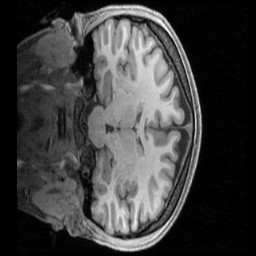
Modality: T1w
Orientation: coronal
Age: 23
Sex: female
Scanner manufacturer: siemens
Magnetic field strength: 3 T
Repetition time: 2.4 s
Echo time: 0.00231 s